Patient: sex M, age 29
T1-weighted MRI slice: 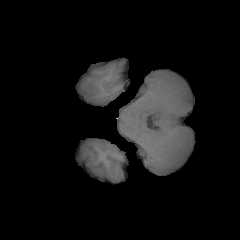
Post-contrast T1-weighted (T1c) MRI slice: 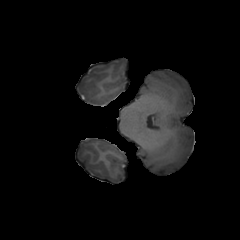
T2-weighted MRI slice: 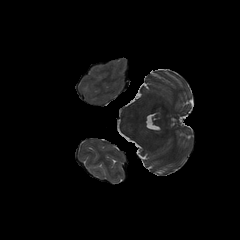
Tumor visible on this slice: yes
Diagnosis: Glioblastoma, IDH-wildtype
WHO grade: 4